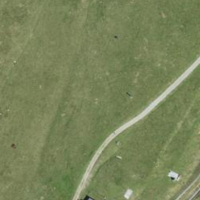
EUNIS habitat code: 23
Species observed at this site:
Alnus alnobetula